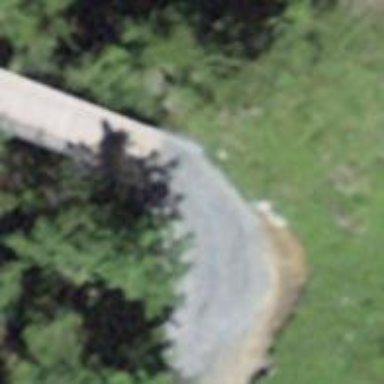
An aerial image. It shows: Track road with bridge.